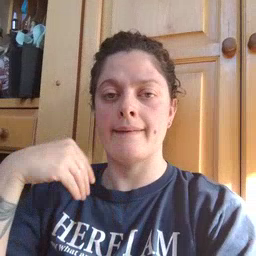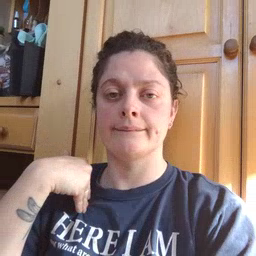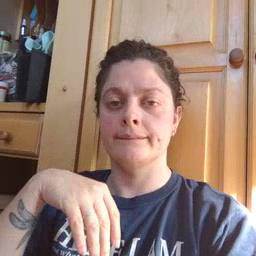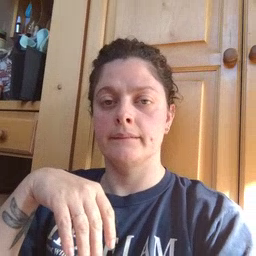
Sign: have